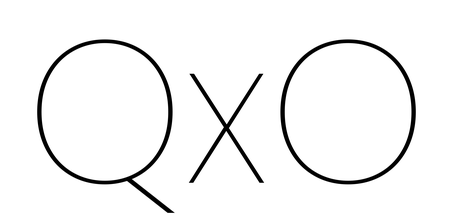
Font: Poppins-Thin